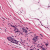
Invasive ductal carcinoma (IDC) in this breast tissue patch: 0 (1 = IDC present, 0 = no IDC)